Field crop: maize
Growth stage: 2
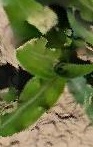
Species: maize